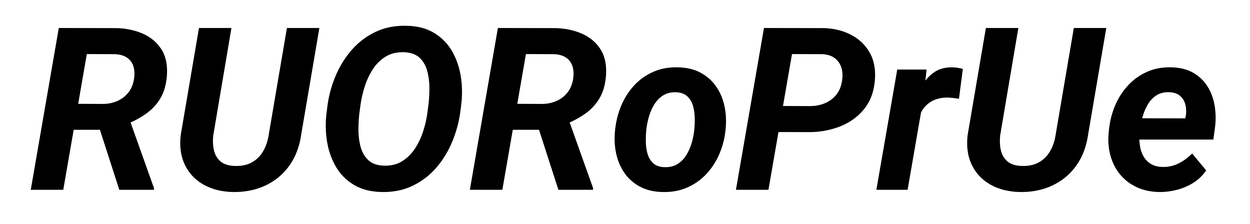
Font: Roboto-Italic_Bold_Italic